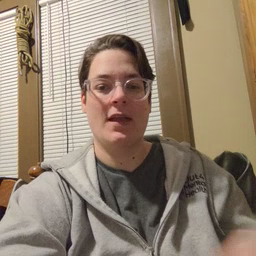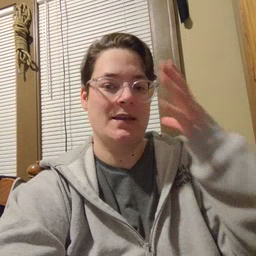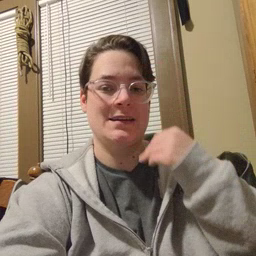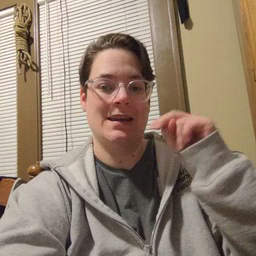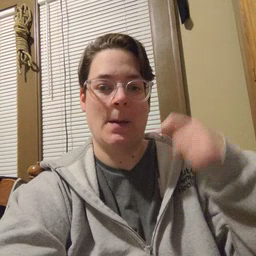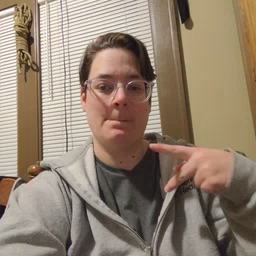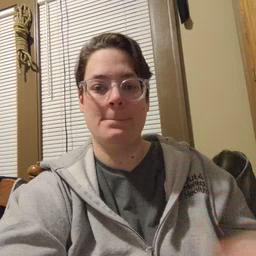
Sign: nap